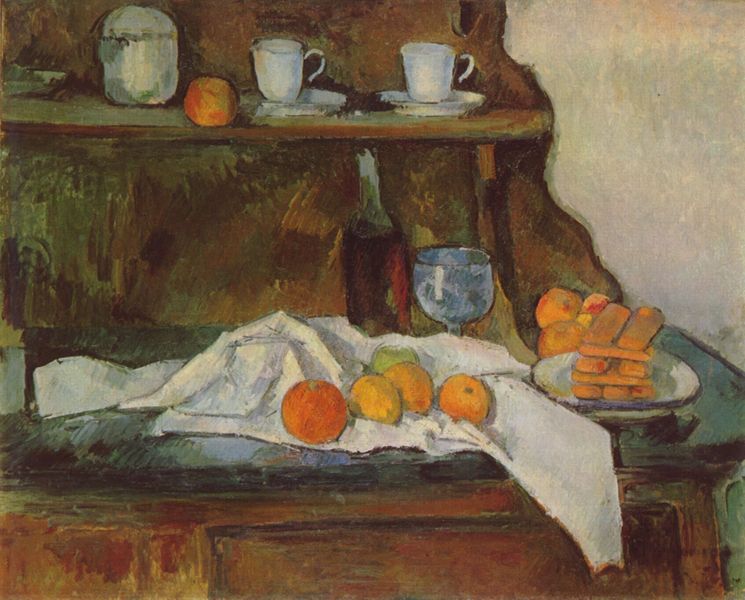
Titel: Das Büffett
Künstler: Paul Cézanne
Standort: Budapest
Institution: Szépmüvészeti Múzeum
Schlagwörter: blau, gemälde, weiß, cezanne, grün, impressionismus, ausschnitt, braun, bunt, glas, grau, holz, orange, schwarz, tisch, obst, rot, tuch, flasche, regal, trinken, wand, falten, schale, teller, tischdecke, tischtuch, öl, pastos, gold, kelch, stoff, decke, früchte, henkel, krug, stilleben, stillleben, apfel, orangen, äpfel, kommode, schrank, moderne, flächen, modern, farbe, signiert, blue, oil, red, white, essen, rotwein, wein, green, painting, table, tea, yellow, cupboard, picture, tasse, brown, pot, faltenwurf, gauguin, griff, serviette, becher, vanitas, dose, brett, weinglas, geschirr, kuchen, untertasse, wine, griffe, tassen, untertassen, anrichte, küche, wood, gebäck, besteck, napkin, paul cezanne, food, fruit, tower, stand, pfirsiche, zitrone, drawing, color, impressionism, illustration, french, weinflasche, desk, glass, shelf, nektarinen, peach, ledge, still life, kekse, büffet, bottle, cloth, home, regalbrett, impressionist, apfelsinen, cup, dresser, mug, towel, paint, dutch, impasto, zuckerdose, cups, saucer, dish, bufett, plate, keks, cabinet, drink, weuß, biskuit, tableware, bisciut, biscuit, bisquit, büfett, holzvitrine, löffelbisquit, plätzchen, rotweinflasche, fruits, furniture, dinner, goblet, bread, biskuits, apples, kitchen, teacup, jar, peaches, lunch, shel, dishes, acrylic, wine glass, oranges, bown, counter, liquid, tiramissou, bisquitt, lemon, bestäck, breakfast, saucers, plates, plat, shelves, citrus, lemons, kredenz, buffet, cookies, cuo, biscuits, sideboard, hutch, teacups, pastry, white cloth, lady fingers, lique, wood table, dishrag, untertasen